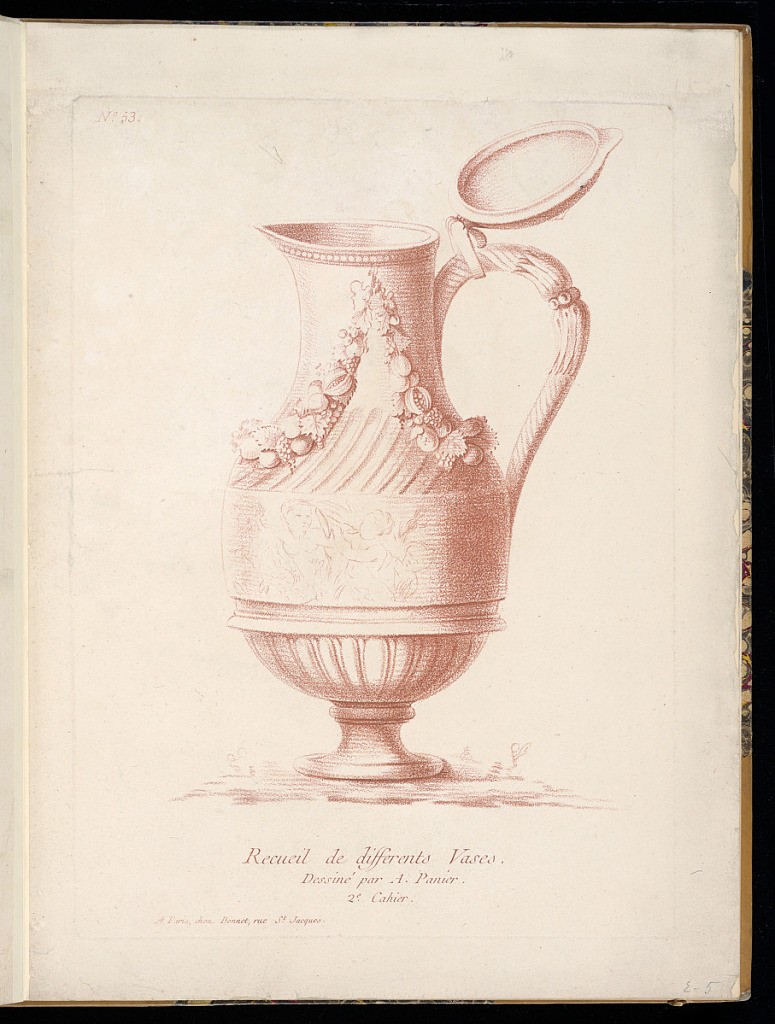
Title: Ornamental Vase Design
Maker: A. Panier, French, active 18th century
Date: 1772-1793
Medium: Crayon-manner engraving with red ink on paper
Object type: Print
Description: Vase in the shape of a lidded pitcher, with the lid open. The handle of the pitcher, to which the lid is attached, has spiraling striations. A garland of fruits (pomegranate, grapes) and leaves is draped from a point near the lip at the center. The rim of the vase has a beaded pattern. The belly of the vase has a faint drawing of a mythological scene, of what appears to be a triton and nymphs among reeds. The bottom of the vase has gadrooning and a tapered foot. There is indication of vegetation below the vase. The print is engraved in red ink (sanguine) crayon manner. The plate is titled and numbered.